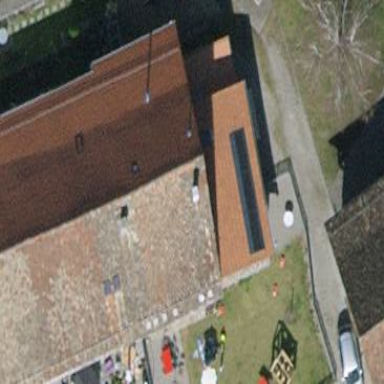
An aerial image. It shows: Building with tiled roof.